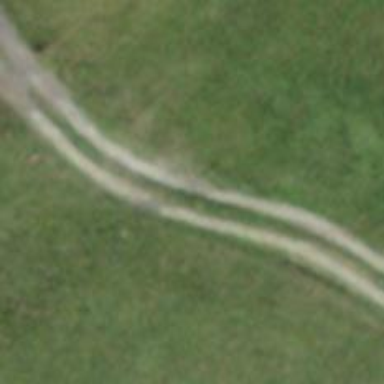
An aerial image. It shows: Track with grade3 grass paver surface.